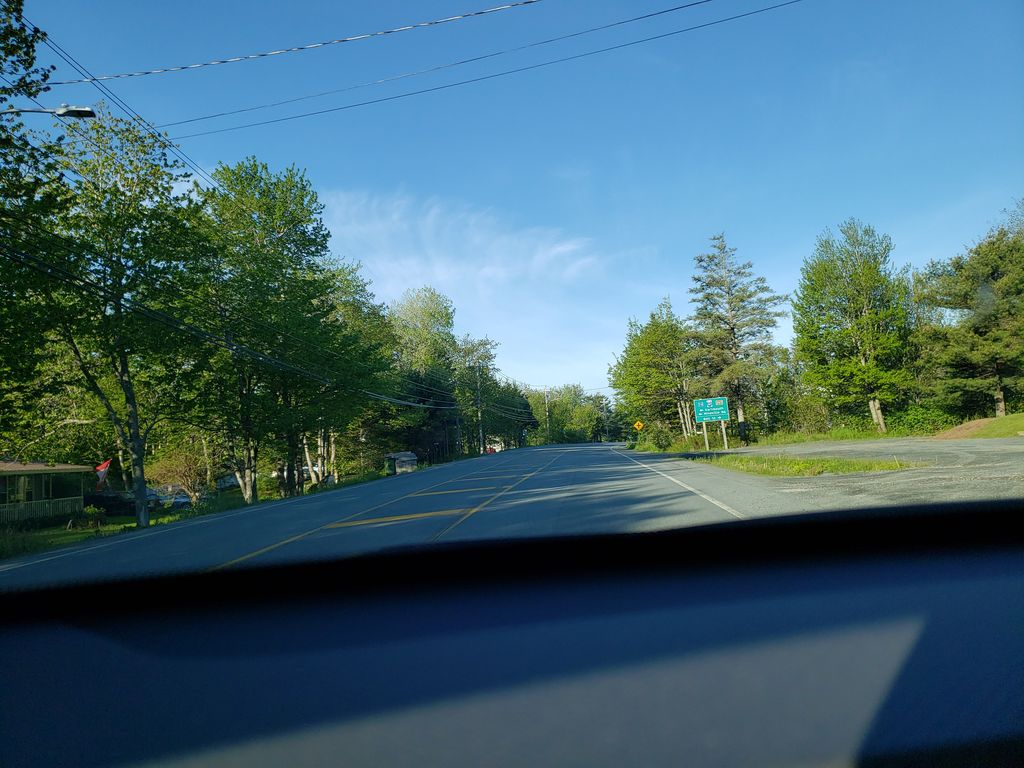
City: halifax